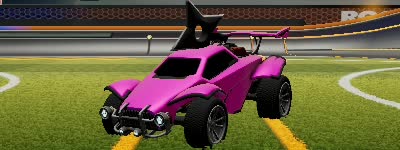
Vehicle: octane